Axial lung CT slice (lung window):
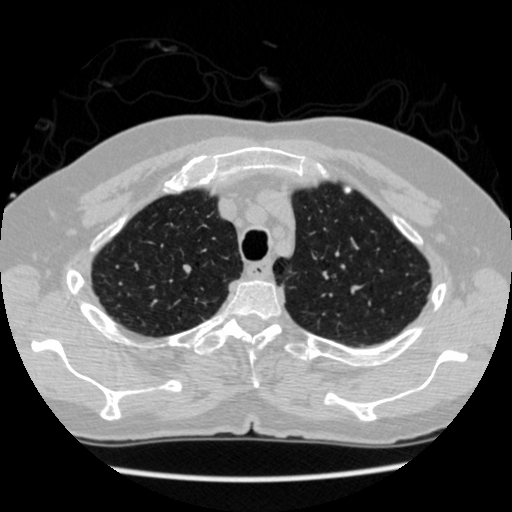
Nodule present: no